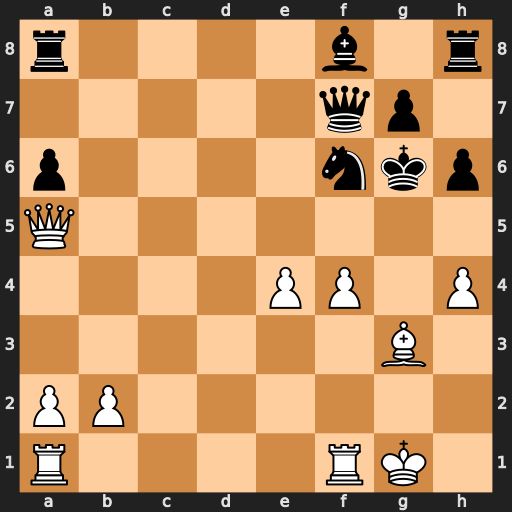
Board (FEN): r4b1r/5qp1/p4nkp/Q7/4PP1P/6B1/PP6/R4RK1
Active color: w
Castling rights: -
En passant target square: -
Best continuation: Qf5#